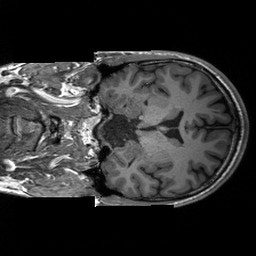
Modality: T1w
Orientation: coronal
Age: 32
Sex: male
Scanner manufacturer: siemens
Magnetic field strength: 3 T
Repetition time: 2.3 s
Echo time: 0.00233 s